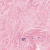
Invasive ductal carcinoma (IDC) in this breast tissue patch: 0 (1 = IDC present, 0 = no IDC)